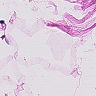
Metastatic tissue present: no